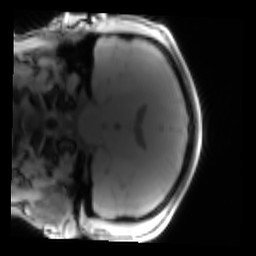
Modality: PDw
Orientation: coronal
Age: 20
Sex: male
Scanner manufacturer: siemens
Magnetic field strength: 3 T
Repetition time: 0.25 s
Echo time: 0.00103 s